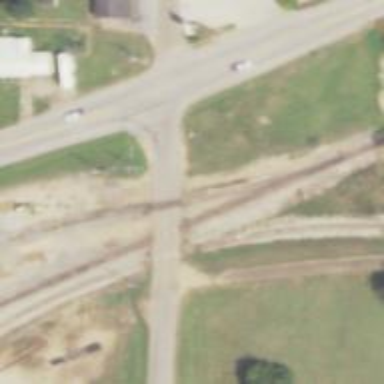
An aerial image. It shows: Level crossing along the railway.